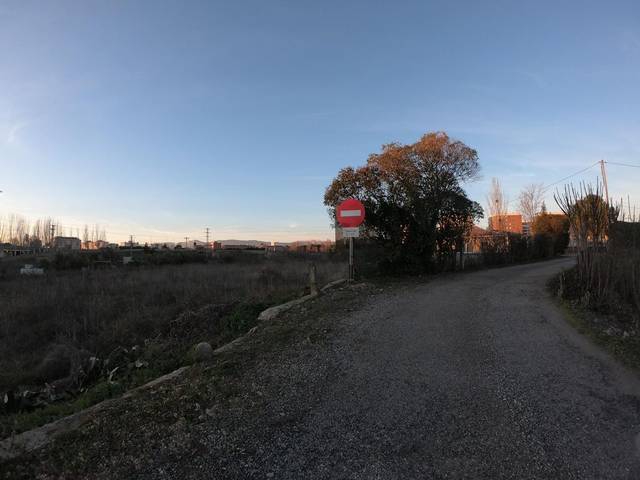
Region: Spain
Coordinates: 42.457, -2.423